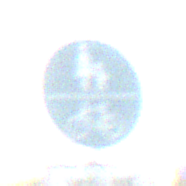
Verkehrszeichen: GemeinsamerGehUndRadweg
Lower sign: BesondereFahrzeugeUndTransportgueter8
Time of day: SunriseSunset
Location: Outdoor (Nature)
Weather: PartlyCloudy
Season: NotSpecified
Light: Natural